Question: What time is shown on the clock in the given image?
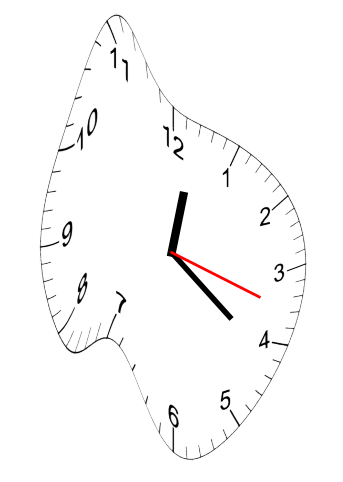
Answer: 12:21:18